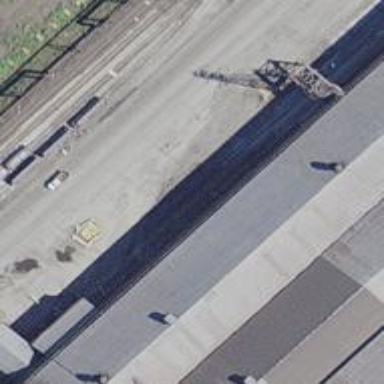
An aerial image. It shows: Rail spur service.